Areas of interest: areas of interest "Quanjiao County Shitan Industrial Park"
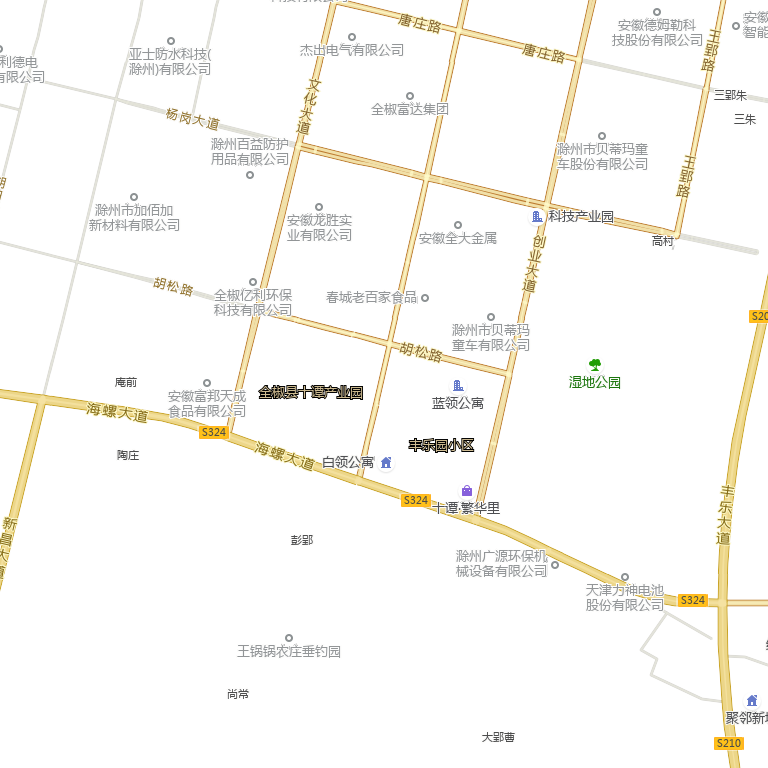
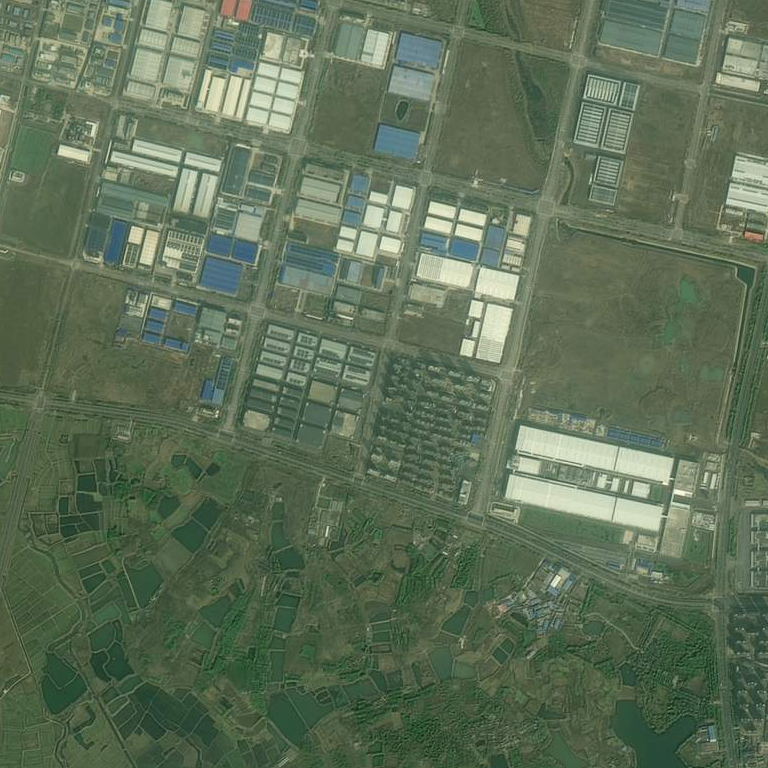